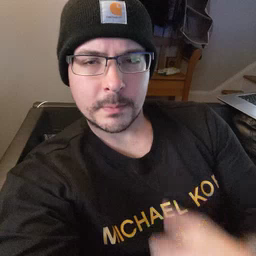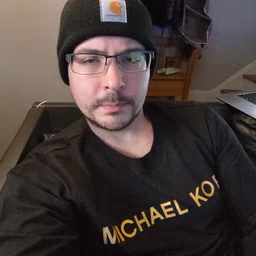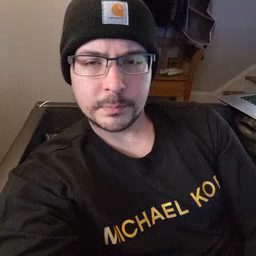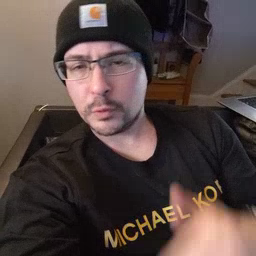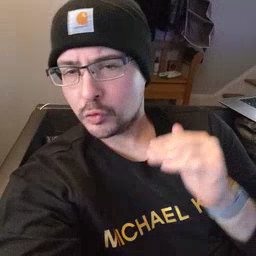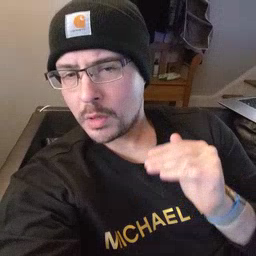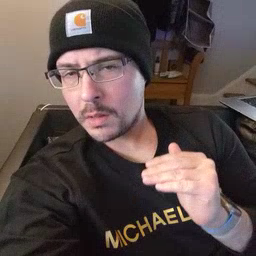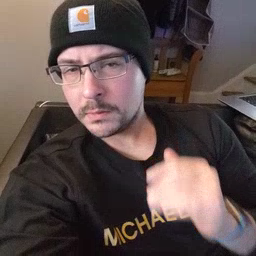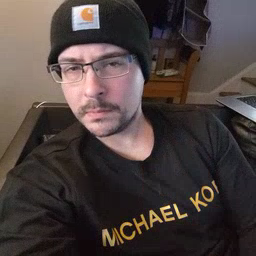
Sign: child